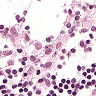
Metastatic tissue present: no